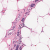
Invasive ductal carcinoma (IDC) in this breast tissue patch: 0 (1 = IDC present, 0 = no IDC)